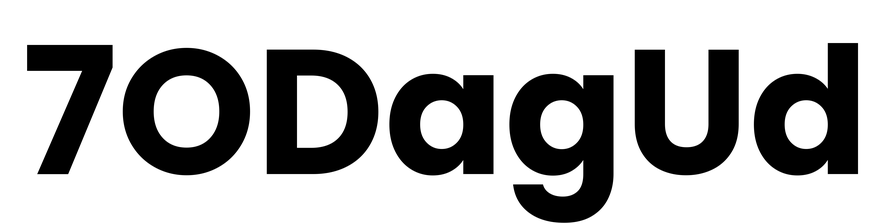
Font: Poppins-Bold